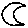
Label: moon